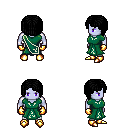
a pixel art fantasy rpg character, male body template, dark elf, purple skin, sash dress, white pants, black pageboy hairstyle, gold gloves, gold boots, four views (front, back, left, right), 2x2 character sprite sheet, small pixel art, hard edges, no anti-aliasing